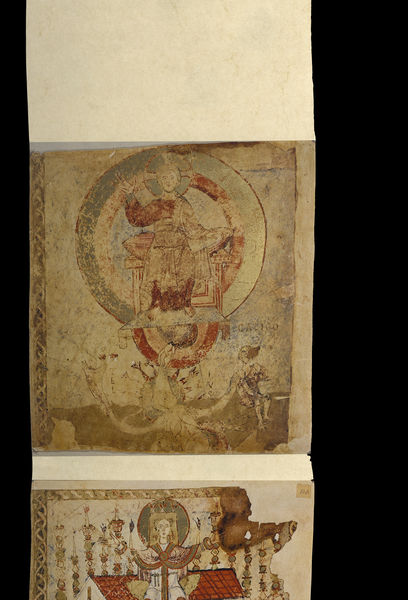
Titel: Exultetrolle, Fragment in 20 Stücken
Standort: Herkunft: Benevent (EU - I - Kampanien)
Institution: Bibliotheca Apostolica Vaticana
Schlagwörter: gott, himmel, zeichnung, dach, gericht, mensch, kreis, thron, ornamente, gebet, brandfleck, pergament, kaputt, heiligenschein, christus, jesus, teufel, deckengemälde, handschrift, kaiserin, hausdach, byzanz